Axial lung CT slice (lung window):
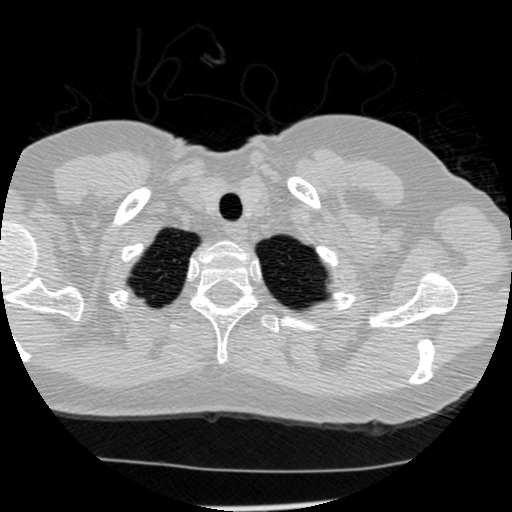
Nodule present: no